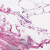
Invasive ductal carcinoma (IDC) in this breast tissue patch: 0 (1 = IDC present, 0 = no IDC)